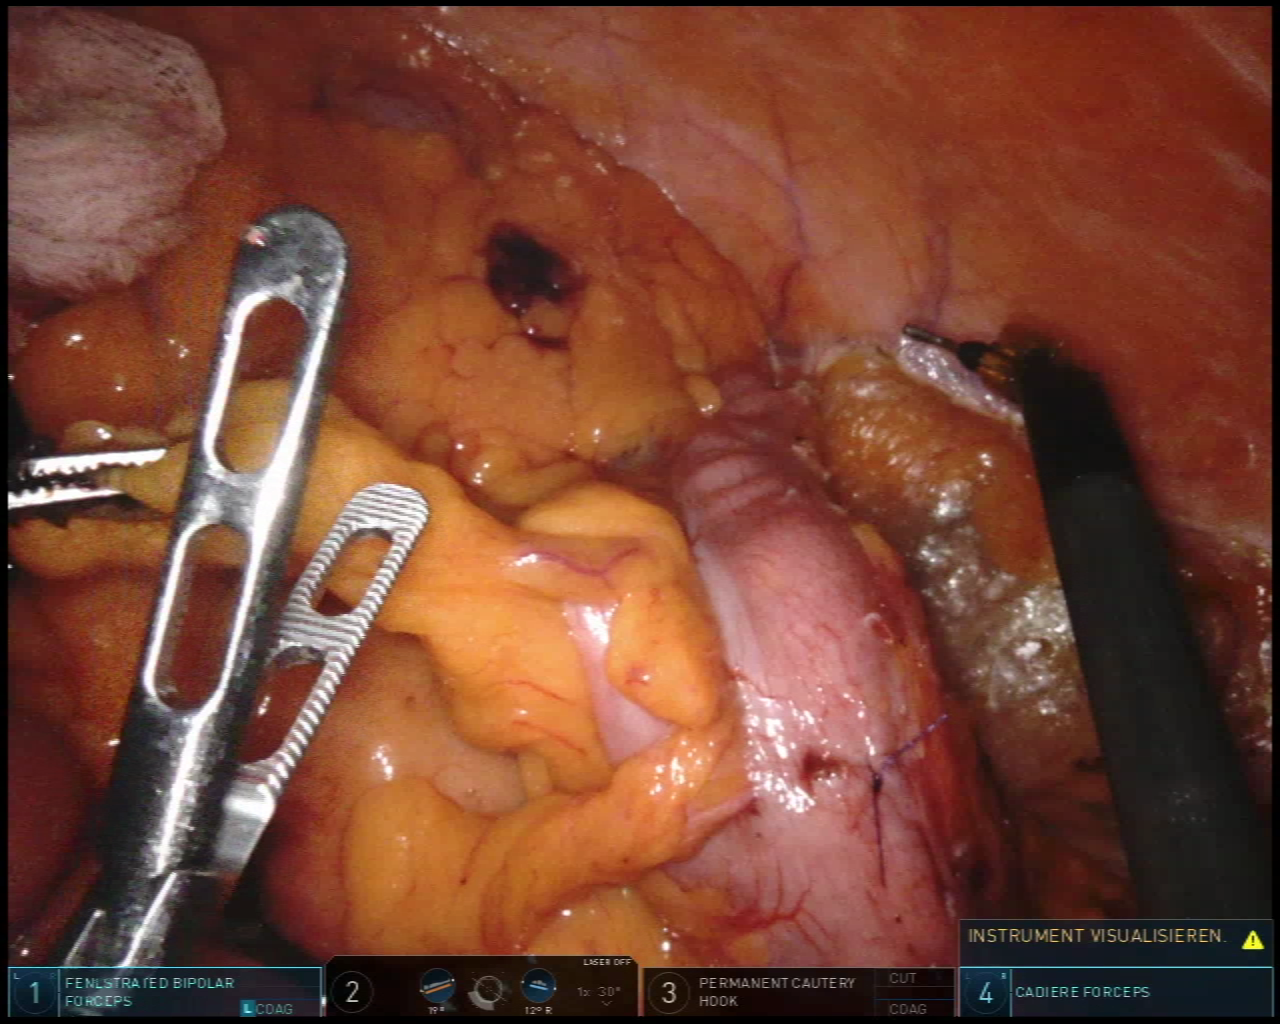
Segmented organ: colon
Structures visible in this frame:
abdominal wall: yes
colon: yes
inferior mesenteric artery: no
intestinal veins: no
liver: no
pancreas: no
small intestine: no
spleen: no
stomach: no
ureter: no
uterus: no
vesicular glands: no